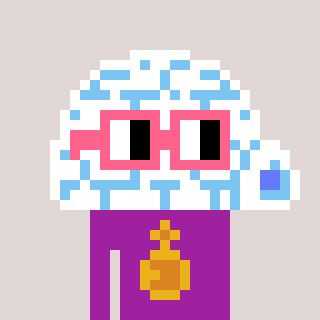
a pixel art character with square pink glasses, a igloo-shaped head and a magenta-colored body on a warm background